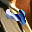
Label: 4